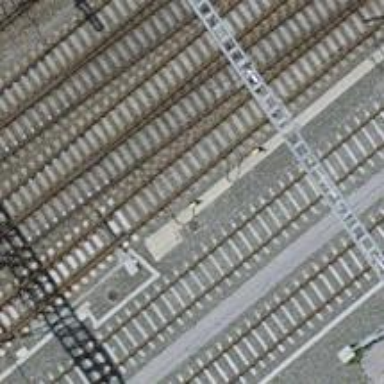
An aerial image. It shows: Railway switch.